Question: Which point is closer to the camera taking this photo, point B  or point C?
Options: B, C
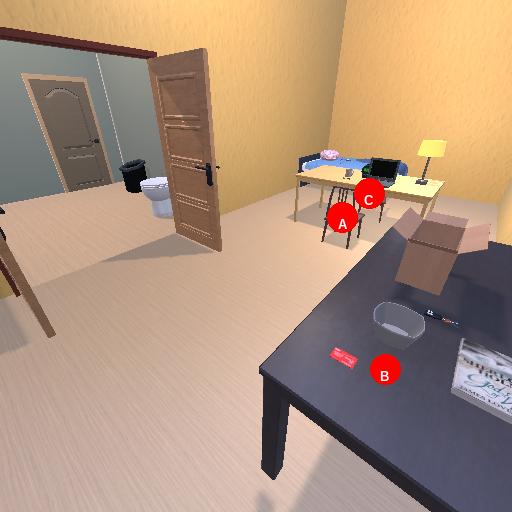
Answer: B